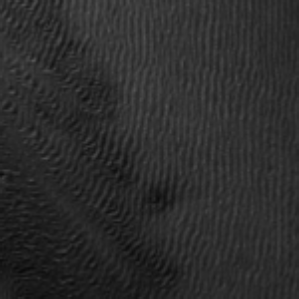
Label: frost